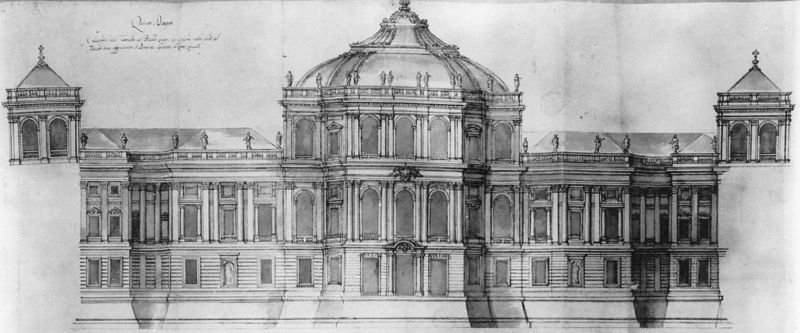
Titel: Louvre Fassadenentwurf, Pietro da Cortona
Künstler: Pietro da Cortona
Institution: Paris, Musée du Louvre
Schlagwörter: fenster, schwarz, skizze, säule, säulen, zeichnung, dach, gebäude, schloss, architektur, barock, sockel, front, renaissance, rund, turm, ansicht, bogen, fassade, giebel, figuren, rundbogen, kuppel, symmetrie, eingang, türme, palast, torbogen, entwurf, rustika, risalit, rundbögen, plan, klassisch, geschoss, riss, aufriss, bauzeichnung, mittelrisalit, ädikula, sockelgeschoss, fassade grau, kirche rund, schawrzweeiß